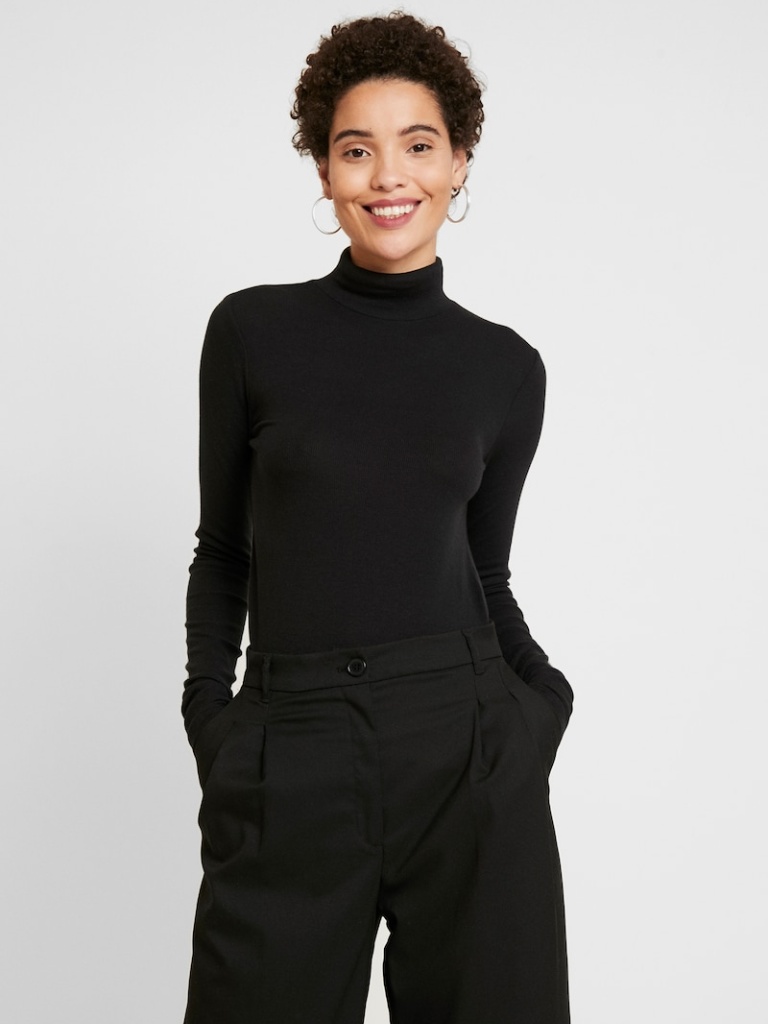
cotton tight a long-sleeved with the sleeves down hip length Fully Tucked in turtleneck top